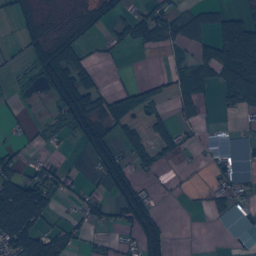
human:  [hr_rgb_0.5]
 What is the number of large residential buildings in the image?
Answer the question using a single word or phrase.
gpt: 2

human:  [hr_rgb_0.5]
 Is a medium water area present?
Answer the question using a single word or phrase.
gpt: yes

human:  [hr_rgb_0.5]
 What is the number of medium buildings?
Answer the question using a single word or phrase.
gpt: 16

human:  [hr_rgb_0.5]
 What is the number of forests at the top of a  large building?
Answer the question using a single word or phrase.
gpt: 152

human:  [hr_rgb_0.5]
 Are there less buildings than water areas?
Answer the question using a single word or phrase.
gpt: no

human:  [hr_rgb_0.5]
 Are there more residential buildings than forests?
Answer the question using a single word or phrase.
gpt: yes

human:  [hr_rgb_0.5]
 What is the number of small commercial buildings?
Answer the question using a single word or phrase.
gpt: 2

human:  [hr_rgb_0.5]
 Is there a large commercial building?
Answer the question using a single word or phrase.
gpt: no

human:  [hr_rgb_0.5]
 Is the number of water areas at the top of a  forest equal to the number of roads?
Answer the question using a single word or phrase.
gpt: no

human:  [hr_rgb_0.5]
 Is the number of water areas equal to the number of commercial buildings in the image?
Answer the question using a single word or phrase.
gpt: no

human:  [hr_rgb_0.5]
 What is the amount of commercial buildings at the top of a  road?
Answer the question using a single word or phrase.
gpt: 5

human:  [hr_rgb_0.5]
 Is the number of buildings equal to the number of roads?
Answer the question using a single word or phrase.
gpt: no

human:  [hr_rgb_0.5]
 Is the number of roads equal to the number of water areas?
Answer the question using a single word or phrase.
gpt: no

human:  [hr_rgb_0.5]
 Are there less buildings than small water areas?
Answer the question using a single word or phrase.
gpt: no

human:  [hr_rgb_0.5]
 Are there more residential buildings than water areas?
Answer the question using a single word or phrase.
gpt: yes

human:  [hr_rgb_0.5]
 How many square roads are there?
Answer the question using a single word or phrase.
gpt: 0

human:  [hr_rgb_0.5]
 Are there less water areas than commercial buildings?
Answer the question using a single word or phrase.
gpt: no

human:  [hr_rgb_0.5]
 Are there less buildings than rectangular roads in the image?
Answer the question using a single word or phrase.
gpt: no

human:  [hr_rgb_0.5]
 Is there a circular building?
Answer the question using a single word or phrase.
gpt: no

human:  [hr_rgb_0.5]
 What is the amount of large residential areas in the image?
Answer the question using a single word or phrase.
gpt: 3

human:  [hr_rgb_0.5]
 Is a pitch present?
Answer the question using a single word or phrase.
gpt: yes

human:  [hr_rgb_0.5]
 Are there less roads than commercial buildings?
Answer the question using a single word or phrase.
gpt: no

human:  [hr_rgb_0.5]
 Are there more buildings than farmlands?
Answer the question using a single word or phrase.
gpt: yes

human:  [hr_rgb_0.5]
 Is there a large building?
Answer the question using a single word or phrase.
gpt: yes

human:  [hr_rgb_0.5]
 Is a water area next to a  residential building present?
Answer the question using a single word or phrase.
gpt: yes

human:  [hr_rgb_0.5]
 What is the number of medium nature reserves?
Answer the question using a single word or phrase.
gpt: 0

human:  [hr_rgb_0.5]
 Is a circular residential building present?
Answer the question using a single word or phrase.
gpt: no

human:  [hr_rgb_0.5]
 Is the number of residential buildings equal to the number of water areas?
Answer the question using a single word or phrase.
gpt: no

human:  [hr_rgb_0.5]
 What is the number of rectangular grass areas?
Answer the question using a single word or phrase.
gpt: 56

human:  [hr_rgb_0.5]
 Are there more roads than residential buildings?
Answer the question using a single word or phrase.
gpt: no

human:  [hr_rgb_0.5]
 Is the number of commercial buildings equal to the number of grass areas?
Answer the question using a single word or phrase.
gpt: no

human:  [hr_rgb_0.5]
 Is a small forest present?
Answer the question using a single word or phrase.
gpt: yes

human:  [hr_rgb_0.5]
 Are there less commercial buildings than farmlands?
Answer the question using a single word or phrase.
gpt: yes

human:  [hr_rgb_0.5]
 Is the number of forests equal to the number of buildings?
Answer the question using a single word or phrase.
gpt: no

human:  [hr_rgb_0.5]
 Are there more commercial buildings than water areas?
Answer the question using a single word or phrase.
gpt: no

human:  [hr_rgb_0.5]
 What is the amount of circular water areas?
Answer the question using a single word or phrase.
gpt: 2